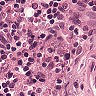
Metastatic tissue present: no